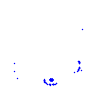
Particle: proton